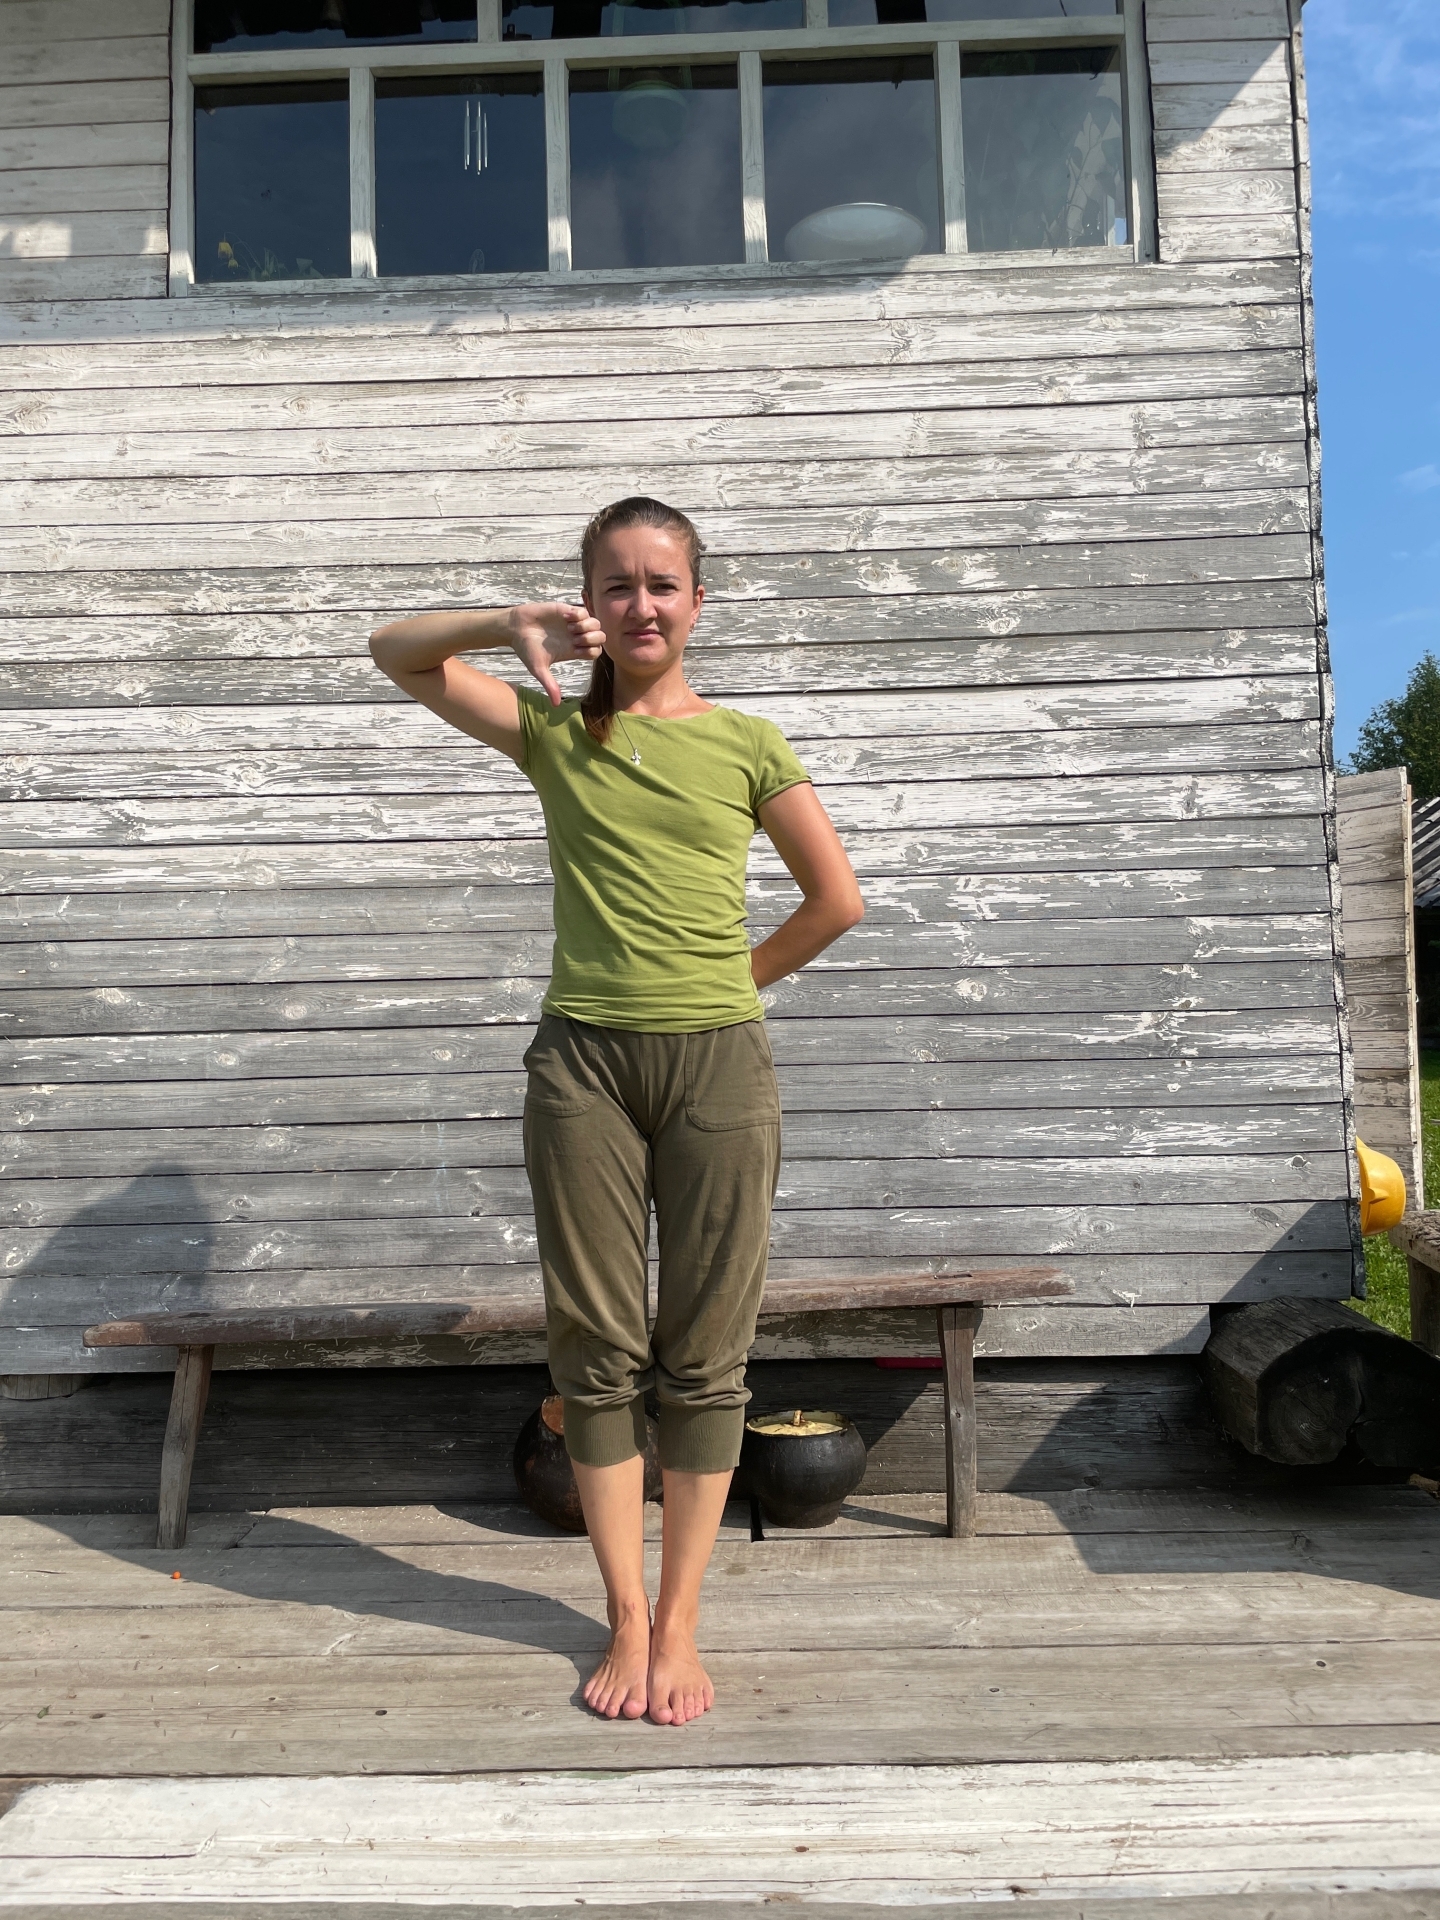
Label: clear